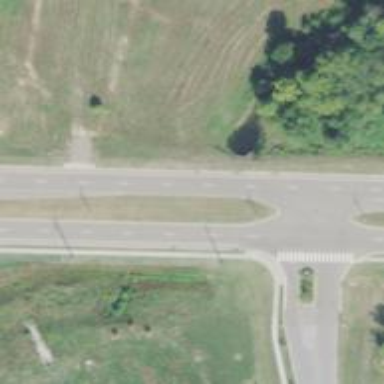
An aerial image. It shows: Dual carriageway secondary road with asphalt surface.